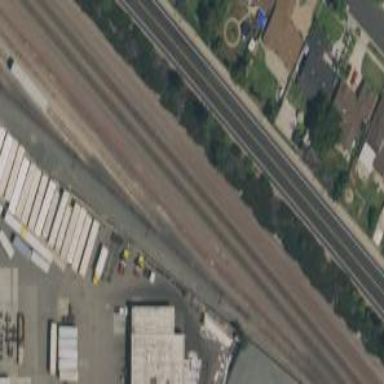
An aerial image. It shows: Railway yard.